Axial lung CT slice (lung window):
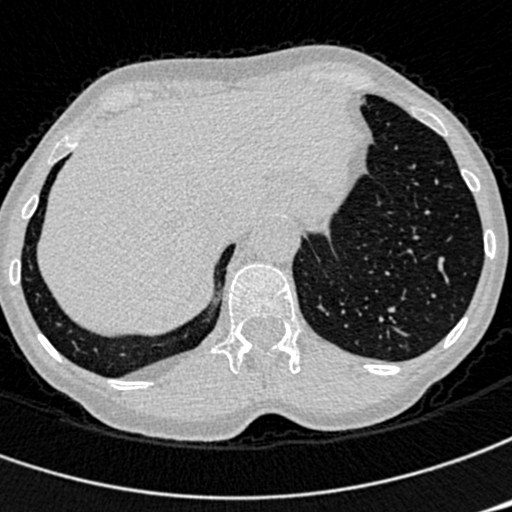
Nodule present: no